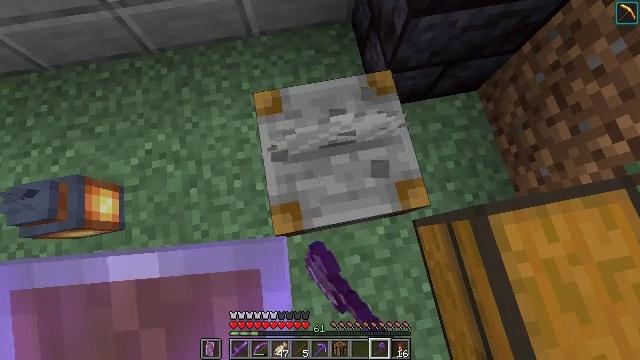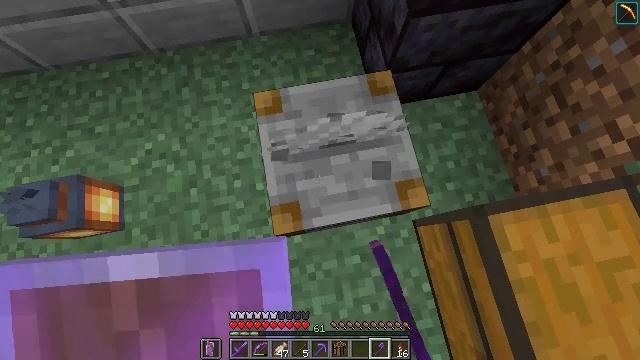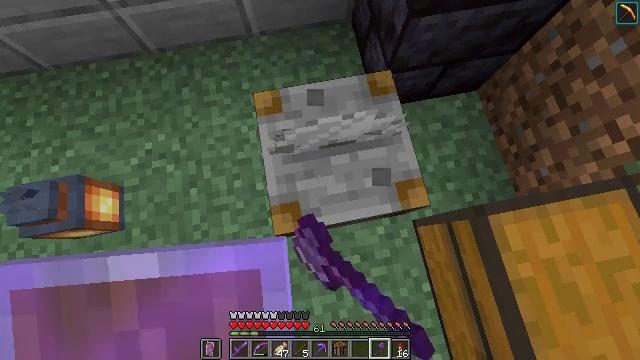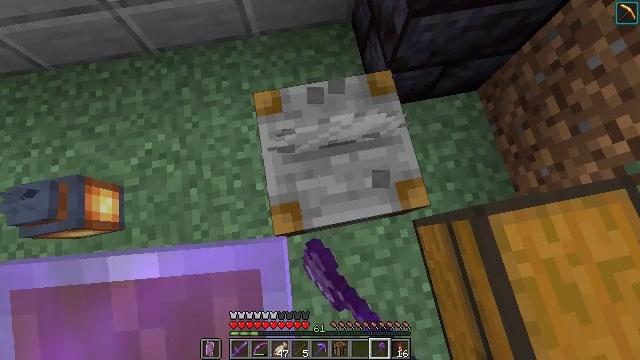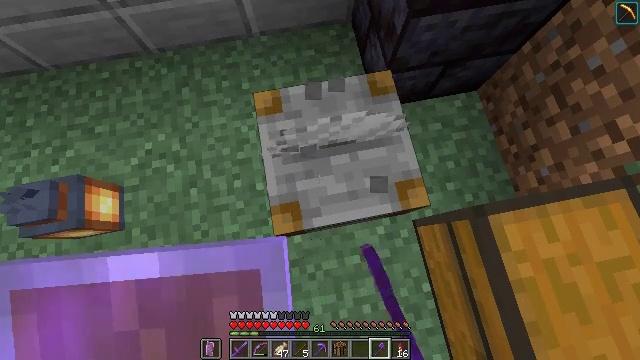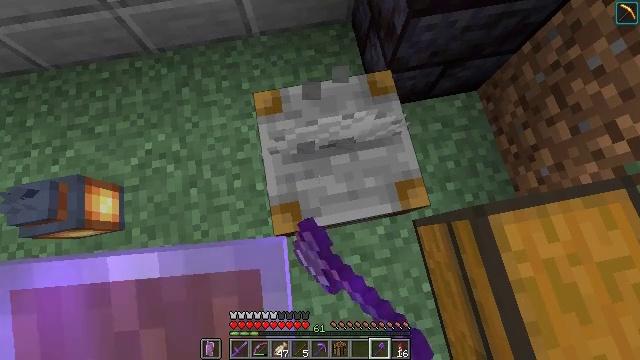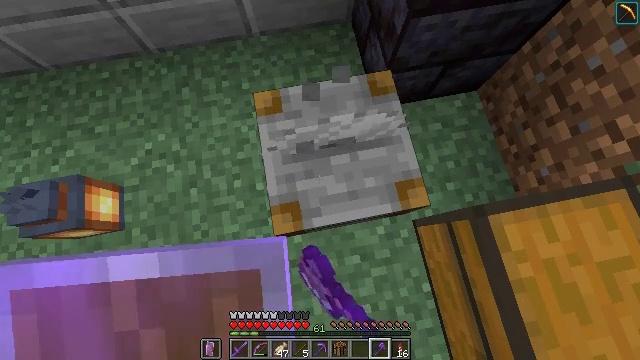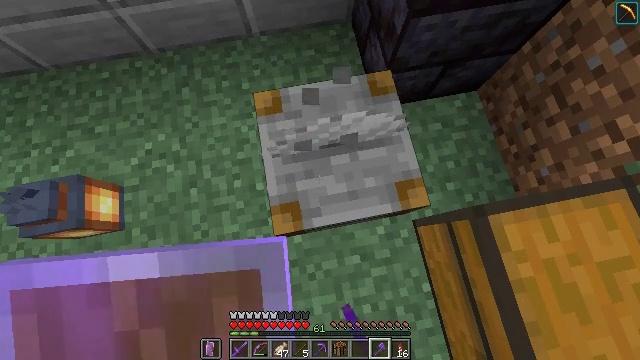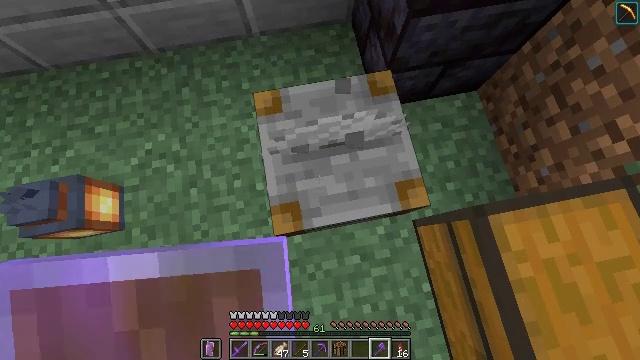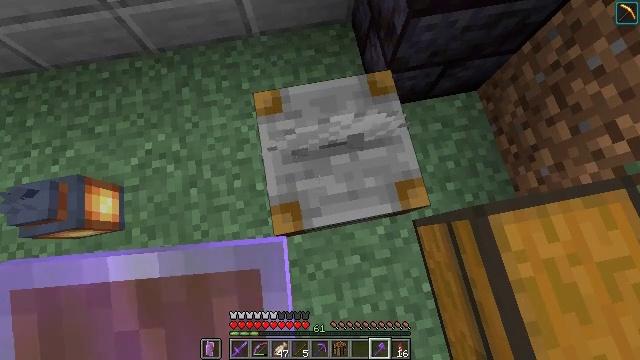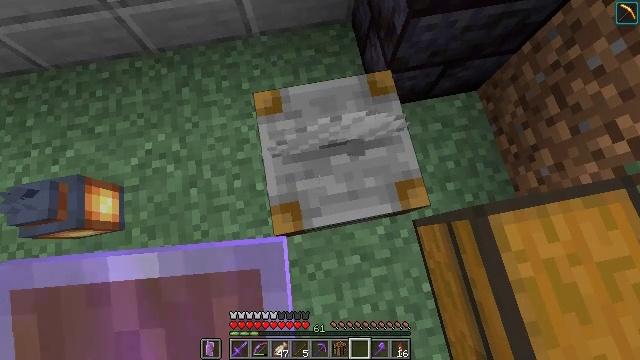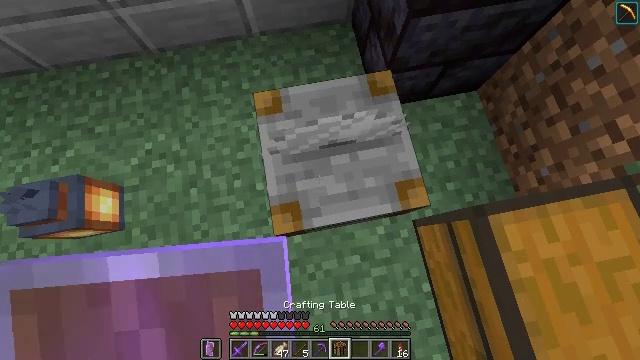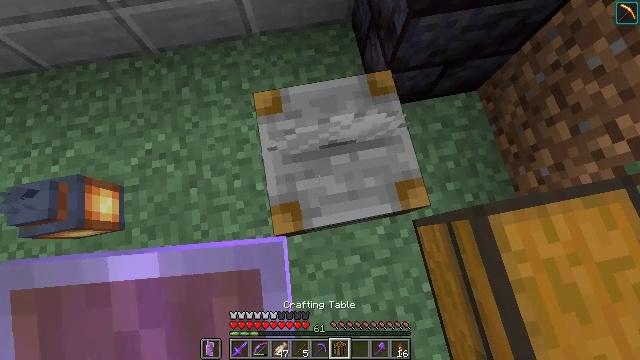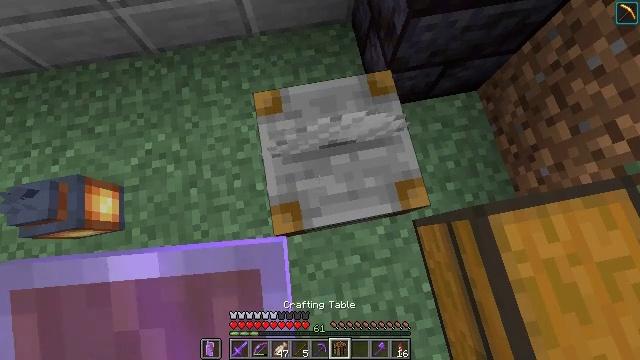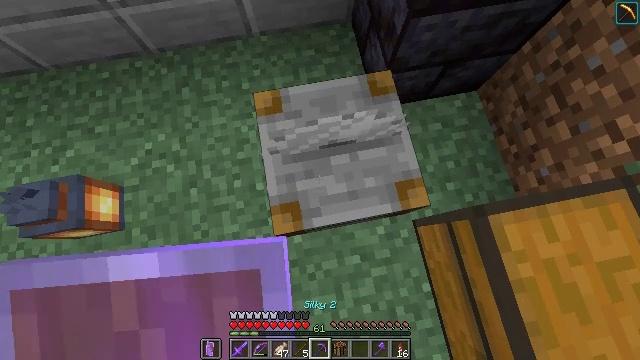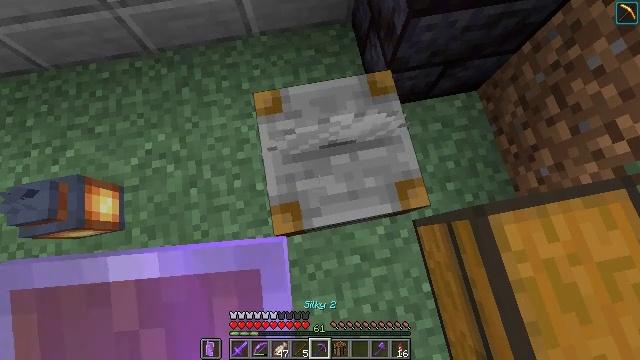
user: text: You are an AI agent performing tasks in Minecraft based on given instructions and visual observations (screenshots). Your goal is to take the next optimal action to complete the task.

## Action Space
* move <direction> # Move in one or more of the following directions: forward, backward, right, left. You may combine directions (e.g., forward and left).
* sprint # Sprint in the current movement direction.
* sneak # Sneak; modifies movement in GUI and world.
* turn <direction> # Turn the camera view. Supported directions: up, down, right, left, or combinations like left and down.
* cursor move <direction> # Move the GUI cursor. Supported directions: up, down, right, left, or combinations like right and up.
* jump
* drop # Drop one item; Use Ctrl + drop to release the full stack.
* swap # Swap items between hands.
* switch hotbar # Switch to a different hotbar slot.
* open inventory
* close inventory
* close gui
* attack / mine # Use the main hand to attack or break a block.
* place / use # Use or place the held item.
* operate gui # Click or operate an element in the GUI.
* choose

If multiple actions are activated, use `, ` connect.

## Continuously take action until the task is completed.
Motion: motion action
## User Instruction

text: Reclaim the stonecutter into your inventory.
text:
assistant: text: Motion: attack / mine
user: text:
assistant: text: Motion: attack / mine
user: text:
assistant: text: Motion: attack / mine
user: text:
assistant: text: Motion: attack / mine
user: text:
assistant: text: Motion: attack / mine
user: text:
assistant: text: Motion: no_op
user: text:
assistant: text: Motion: no_op
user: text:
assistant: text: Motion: no_op
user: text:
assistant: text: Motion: no_op
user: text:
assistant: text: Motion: no_op
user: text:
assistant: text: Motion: no_op
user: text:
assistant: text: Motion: no_op
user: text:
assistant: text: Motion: no_op
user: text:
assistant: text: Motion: no_op
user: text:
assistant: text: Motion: no_op
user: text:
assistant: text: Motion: no_op
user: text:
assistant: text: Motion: no_op
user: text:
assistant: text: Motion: no_op
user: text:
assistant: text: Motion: no_op
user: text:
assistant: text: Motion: no_op
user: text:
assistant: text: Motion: no_op
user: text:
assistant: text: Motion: attack / mine
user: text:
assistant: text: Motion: attack / mine
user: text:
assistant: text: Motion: attack / mine
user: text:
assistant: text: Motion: attack / mine
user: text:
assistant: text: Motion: attack / mine
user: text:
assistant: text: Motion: no_op
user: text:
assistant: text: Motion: no_op
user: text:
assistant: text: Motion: no_op